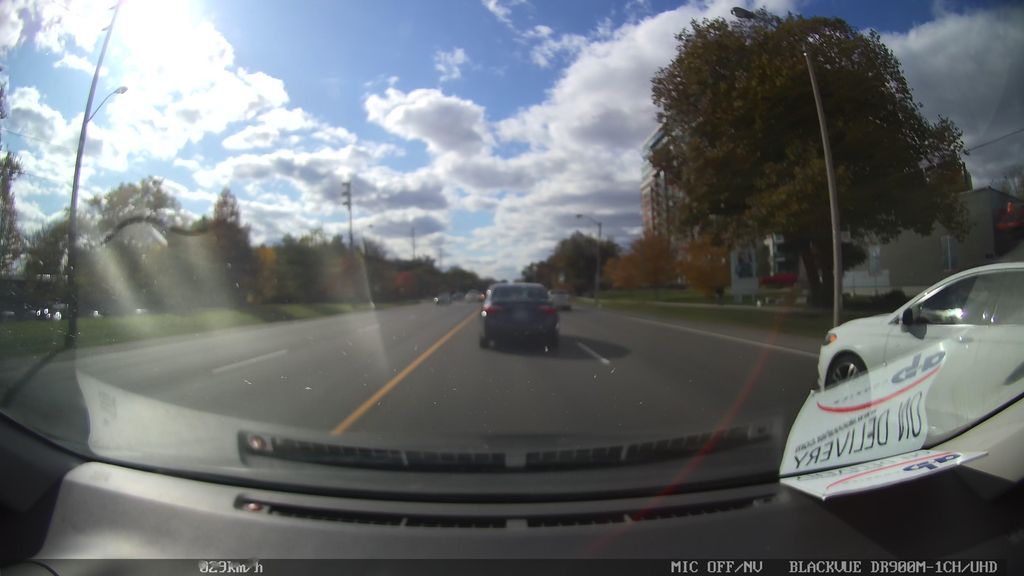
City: toronto